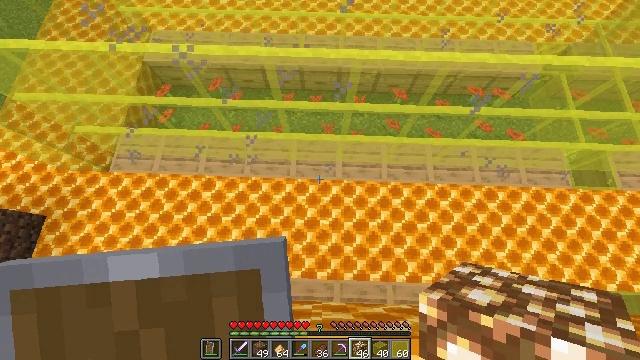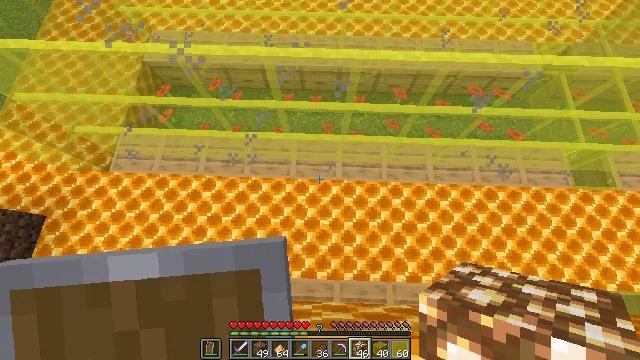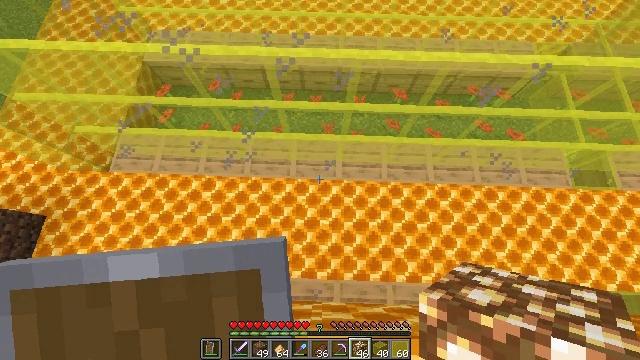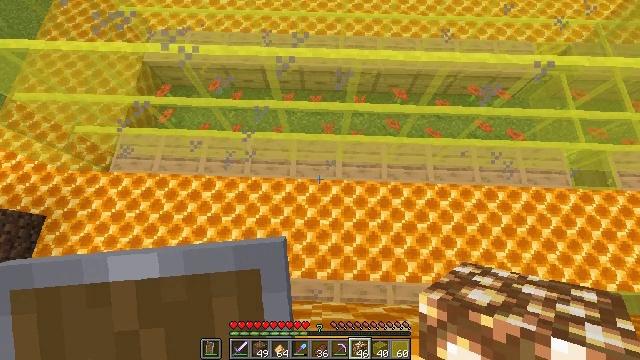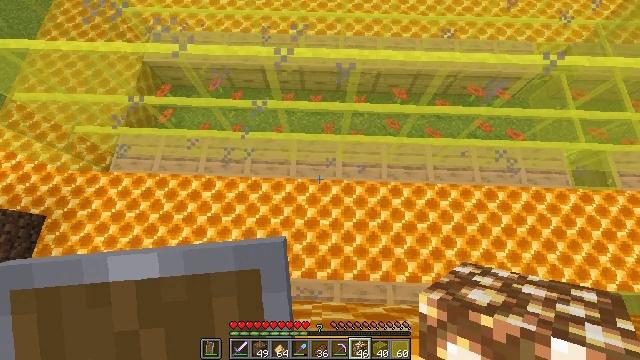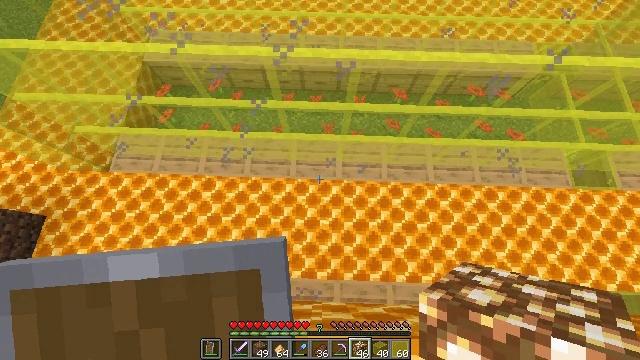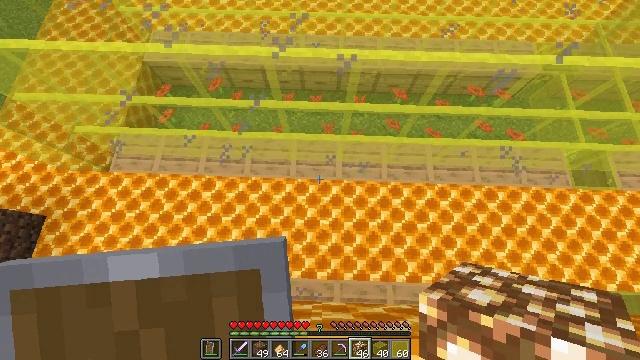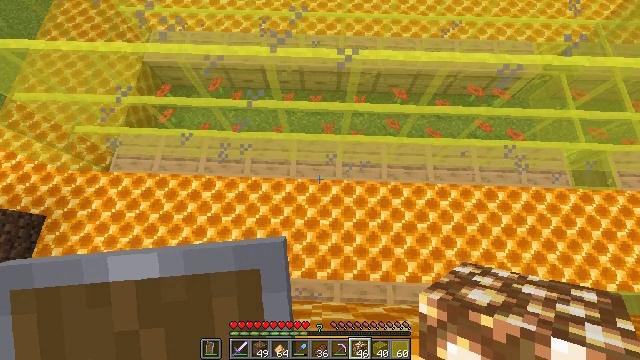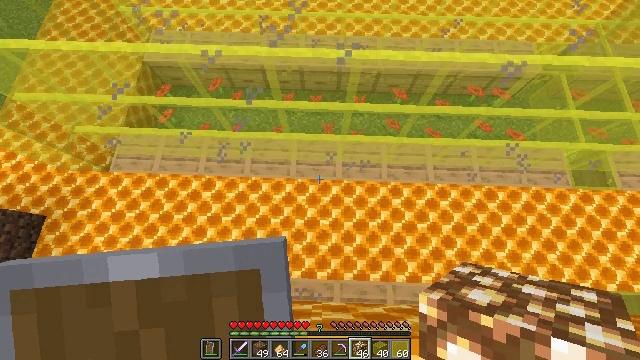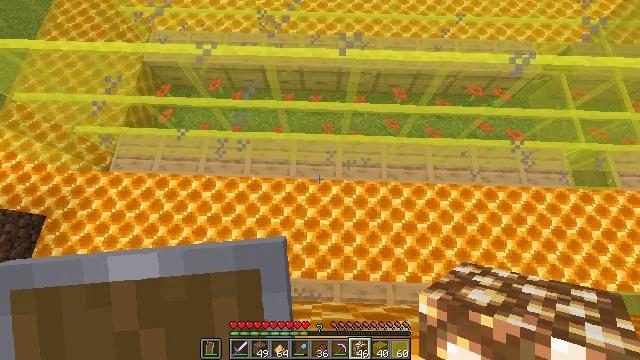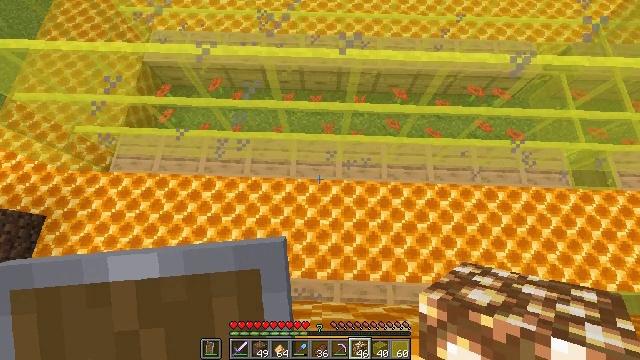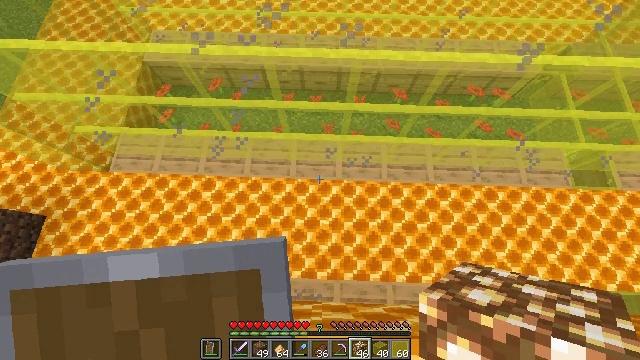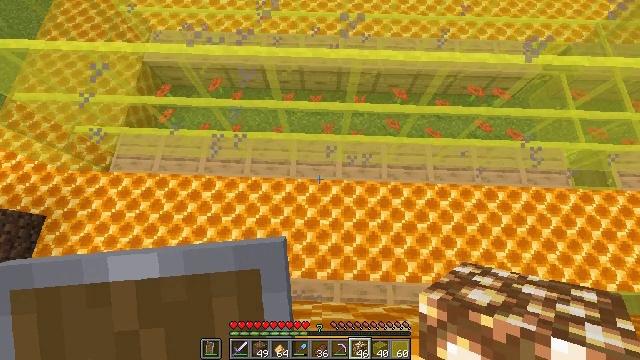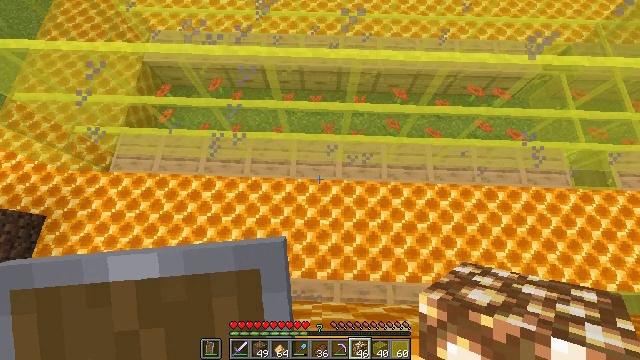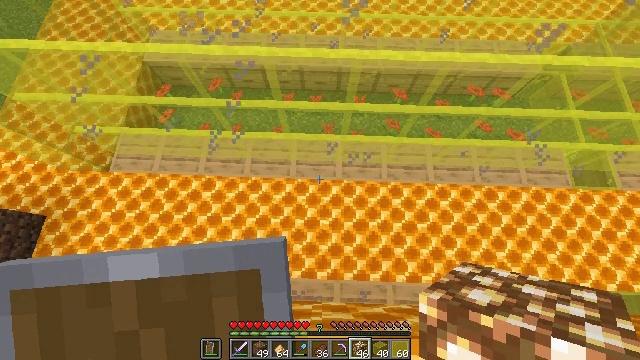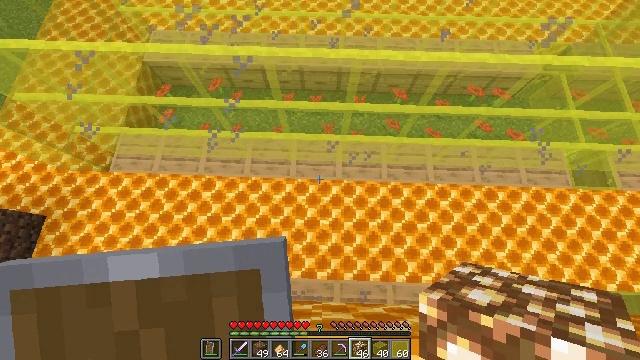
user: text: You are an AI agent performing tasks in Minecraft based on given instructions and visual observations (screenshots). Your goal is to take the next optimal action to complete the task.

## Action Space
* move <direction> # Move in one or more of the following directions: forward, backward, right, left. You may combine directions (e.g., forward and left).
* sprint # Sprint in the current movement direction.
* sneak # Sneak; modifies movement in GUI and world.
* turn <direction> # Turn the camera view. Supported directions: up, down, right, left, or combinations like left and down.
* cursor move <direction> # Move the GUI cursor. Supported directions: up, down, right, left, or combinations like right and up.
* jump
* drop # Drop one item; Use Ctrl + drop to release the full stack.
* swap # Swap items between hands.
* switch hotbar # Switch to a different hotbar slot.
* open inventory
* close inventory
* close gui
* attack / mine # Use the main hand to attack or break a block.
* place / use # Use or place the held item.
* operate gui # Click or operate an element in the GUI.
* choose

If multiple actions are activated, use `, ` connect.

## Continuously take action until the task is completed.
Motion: motion action
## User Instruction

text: Gather the honeycomb block from a beehive structure.
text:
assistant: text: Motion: sneak
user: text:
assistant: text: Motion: sneak
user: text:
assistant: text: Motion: sneak
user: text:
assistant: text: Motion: sneak
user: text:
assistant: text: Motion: sneak
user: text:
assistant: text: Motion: sneak
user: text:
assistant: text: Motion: sneak
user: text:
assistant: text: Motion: sneak
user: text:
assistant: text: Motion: sneak
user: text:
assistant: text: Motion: sneak
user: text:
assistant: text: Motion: sneak
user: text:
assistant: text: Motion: sneak
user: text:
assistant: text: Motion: sneak
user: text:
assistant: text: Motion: sneak
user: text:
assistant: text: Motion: sneak
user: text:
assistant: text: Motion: sneak
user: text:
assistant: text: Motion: sneak
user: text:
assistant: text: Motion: sneak
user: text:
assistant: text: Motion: sneak
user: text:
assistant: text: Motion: sneak
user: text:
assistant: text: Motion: sneak
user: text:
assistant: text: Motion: sneak
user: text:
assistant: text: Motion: sneak
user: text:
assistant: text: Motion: sneak
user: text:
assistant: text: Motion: sneak
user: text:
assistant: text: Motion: sneak
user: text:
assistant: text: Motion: sneak
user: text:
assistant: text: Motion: sneak
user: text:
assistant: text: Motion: sneak
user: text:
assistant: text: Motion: sneak